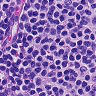
Metastatic tissue present: no